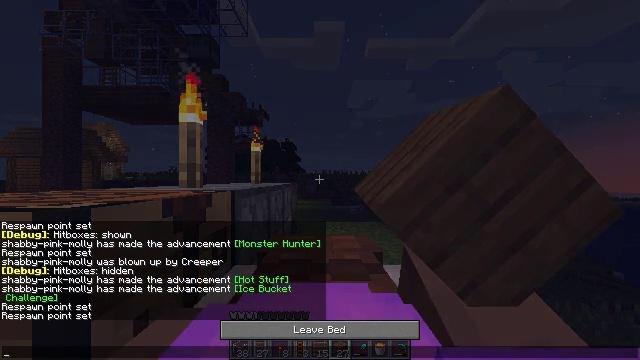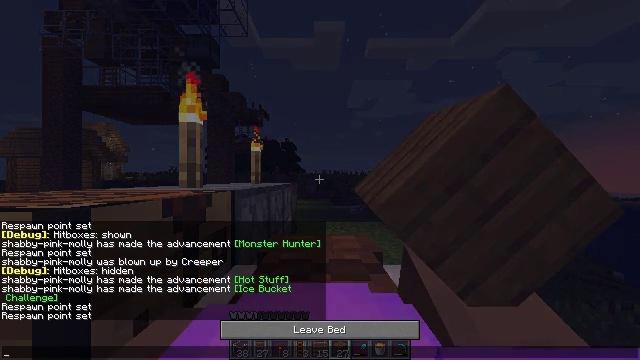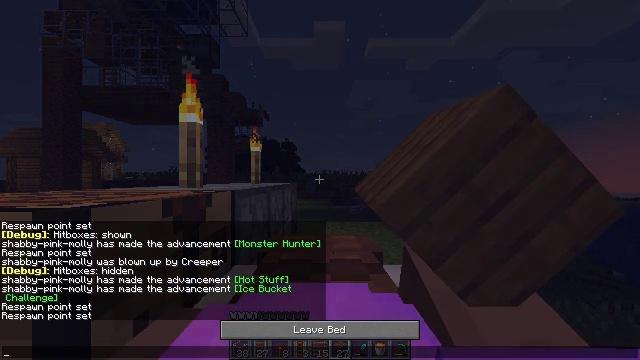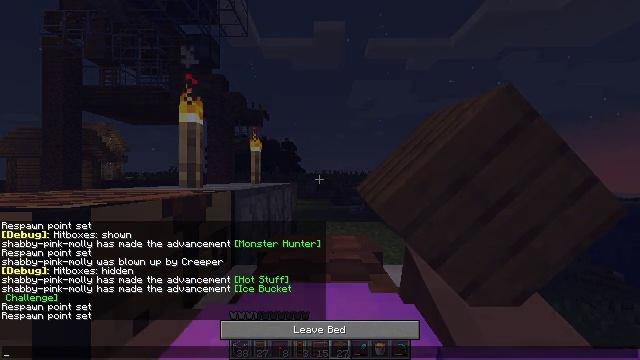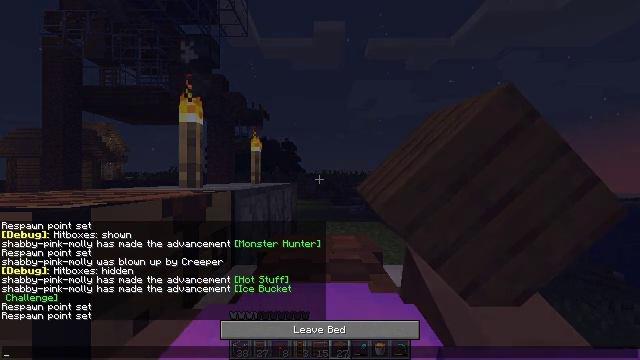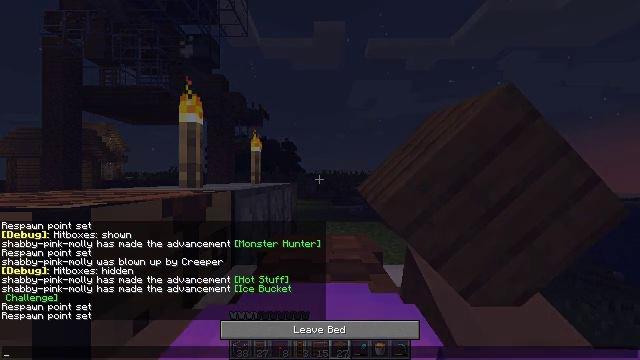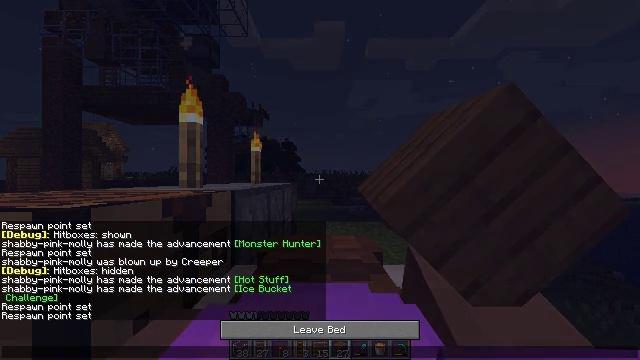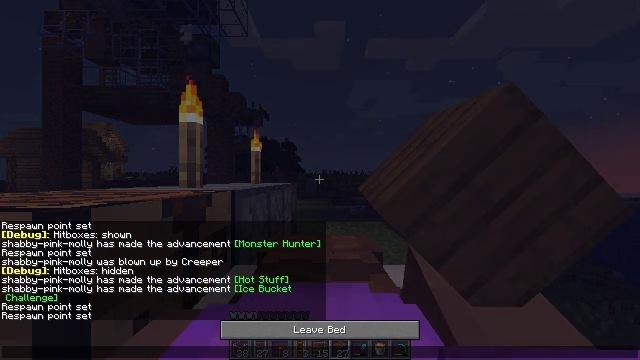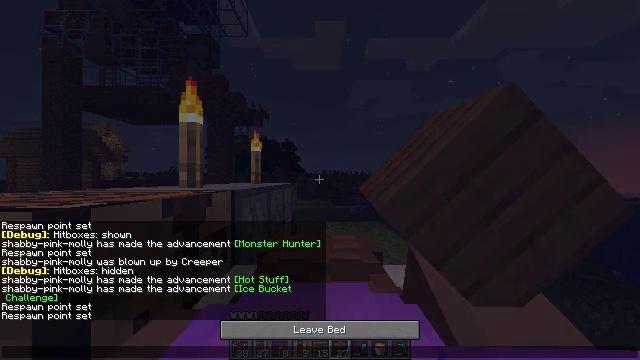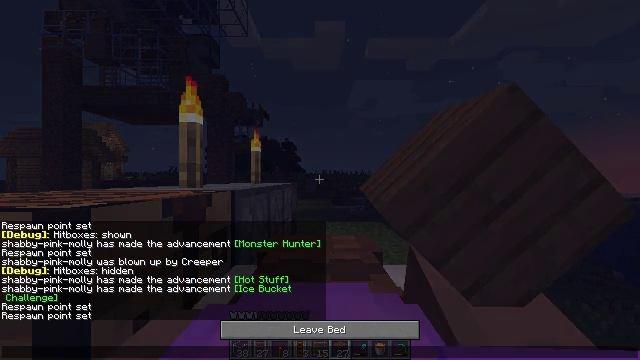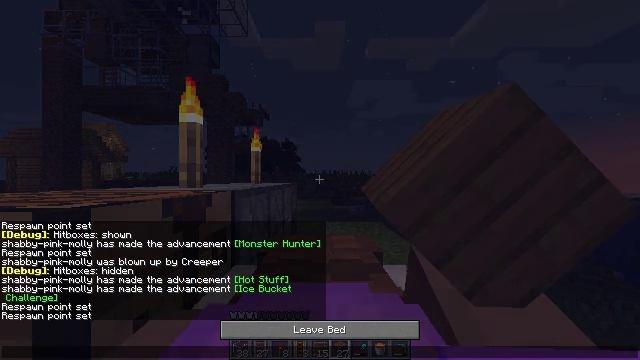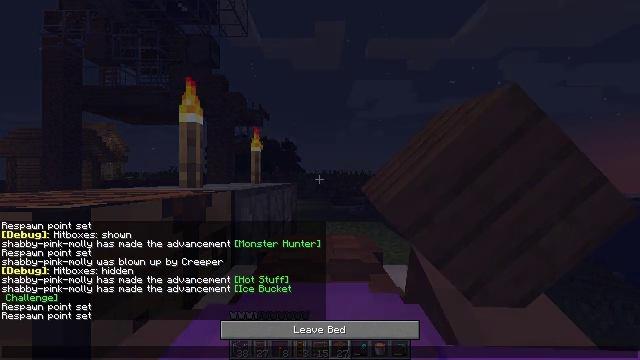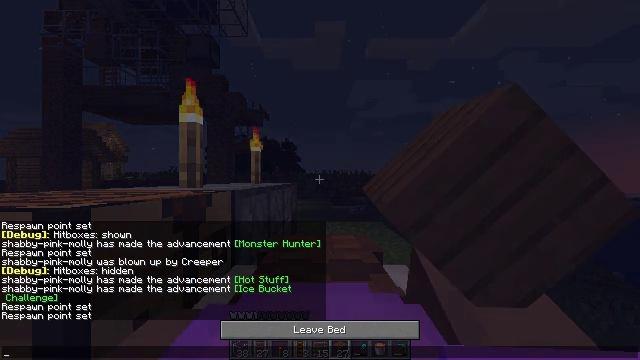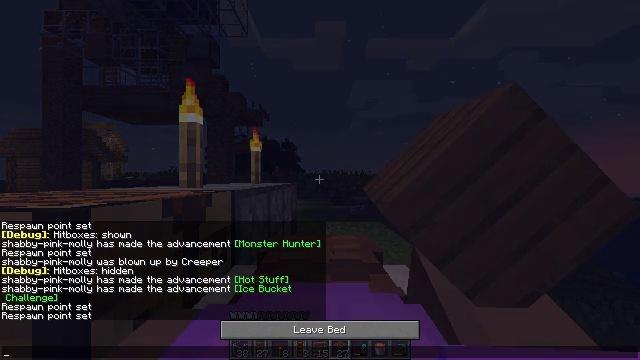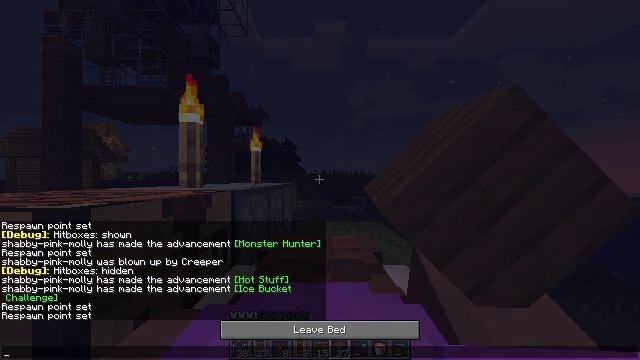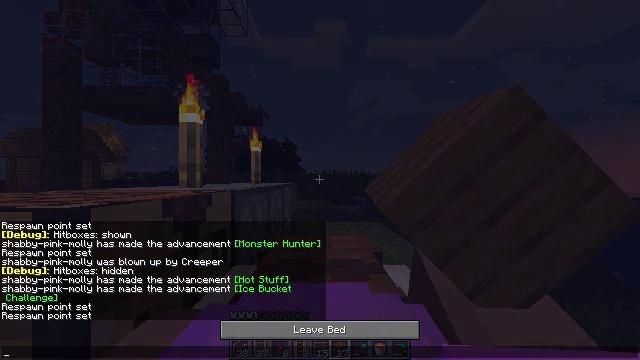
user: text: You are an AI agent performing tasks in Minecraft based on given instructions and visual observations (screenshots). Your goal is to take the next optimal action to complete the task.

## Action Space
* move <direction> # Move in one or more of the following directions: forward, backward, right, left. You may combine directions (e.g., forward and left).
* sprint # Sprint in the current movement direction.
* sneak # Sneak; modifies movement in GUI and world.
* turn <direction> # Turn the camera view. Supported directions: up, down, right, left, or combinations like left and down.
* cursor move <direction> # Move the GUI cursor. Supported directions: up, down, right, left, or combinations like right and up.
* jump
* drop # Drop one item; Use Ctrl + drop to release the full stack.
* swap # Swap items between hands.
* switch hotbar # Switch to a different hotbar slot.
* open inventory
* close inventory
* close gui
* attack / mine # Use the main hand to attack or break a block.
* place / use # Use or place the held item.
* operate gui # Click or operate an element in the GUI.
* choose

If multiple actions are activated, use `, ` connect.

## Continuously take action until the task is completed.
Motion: motion action
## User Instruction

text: Craft a brown bed.
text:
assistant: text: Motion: no_op
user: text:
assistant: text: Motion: no_op
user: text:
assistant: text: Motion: no_op
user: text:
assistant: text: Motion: no_op
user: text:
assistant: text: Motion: no_op
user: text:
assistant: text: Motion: no_op
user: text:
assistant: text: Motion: no_op
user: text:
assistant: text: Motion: no_op
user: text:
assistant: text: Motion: no_op
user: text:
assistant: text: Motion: no_op
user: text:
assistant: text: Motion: no_op
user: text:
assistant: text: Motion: no_op
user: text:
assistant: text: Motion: no_op
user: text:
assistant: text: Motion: no_op
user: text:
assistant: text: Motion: no_op
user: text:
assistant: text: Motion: no_op
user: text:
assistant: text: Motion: no_op
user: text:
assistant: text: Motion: no_op
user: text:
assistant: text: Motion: no_op
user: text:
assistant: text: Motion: no_op
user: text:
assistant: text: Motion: no_op
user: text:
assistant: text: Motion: no_op
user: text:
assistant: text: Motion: no_op
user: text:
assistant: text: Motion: no_op
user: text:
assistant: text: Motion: no_op
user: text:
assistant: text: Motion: no_op
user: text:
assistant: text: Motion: no_op
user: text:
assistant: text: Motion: no_op
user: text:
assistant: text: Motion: no_op
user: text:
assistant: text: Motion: no_op